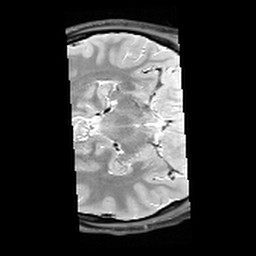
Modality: PDw
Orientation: axial
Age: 20
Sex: female
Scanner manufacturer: siemens
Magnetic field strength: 3 T
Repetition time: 6.49 s
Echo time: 0.016 s